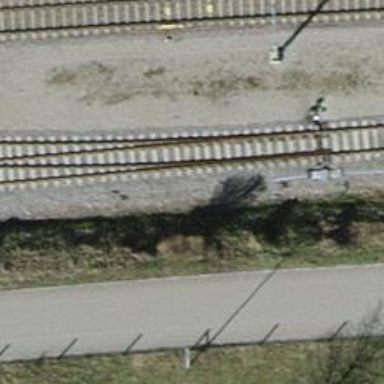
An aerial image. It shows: Railway switch.